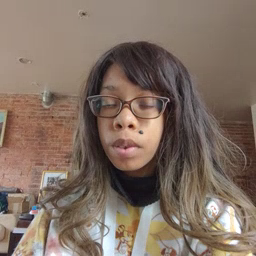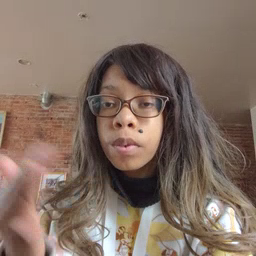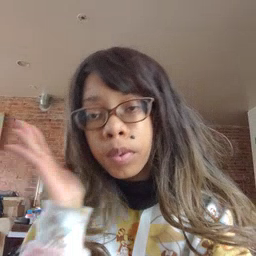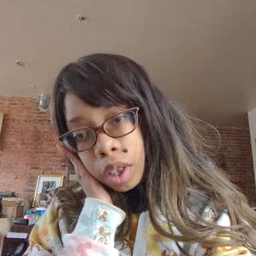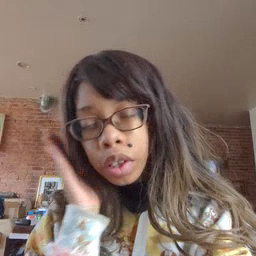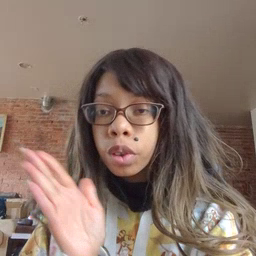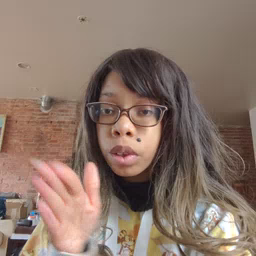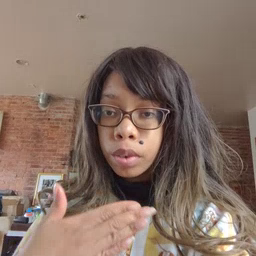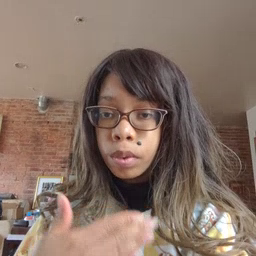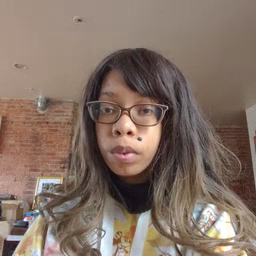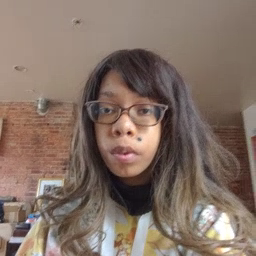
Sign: bedroom